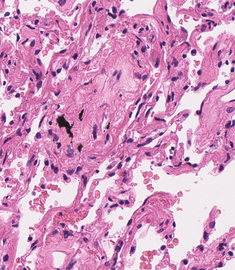
Tumor epithelial tissue: no
Tumor-associated stroma tissue: no
Normal tissue: yes